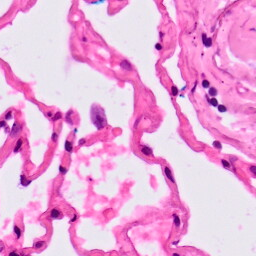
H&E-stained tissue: Lung